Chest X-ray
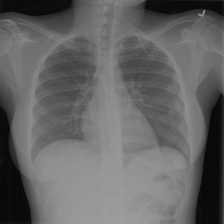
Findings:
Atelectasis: negative
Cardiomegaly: negative
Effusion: negative
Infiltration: negative
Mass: negative
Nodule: negative
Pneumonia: negative
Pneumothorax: negative
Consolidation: negative
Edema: negative
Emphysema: negative
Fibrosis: negative
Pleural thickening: negative
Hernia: negative